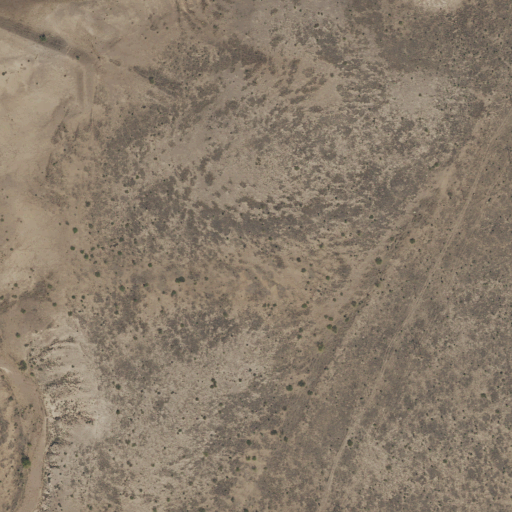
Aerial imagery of valley in Texas named Cuervo Draw containing shrub and grassland